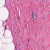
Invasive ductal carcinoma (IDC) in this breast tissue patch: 0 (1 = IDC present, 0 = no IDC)